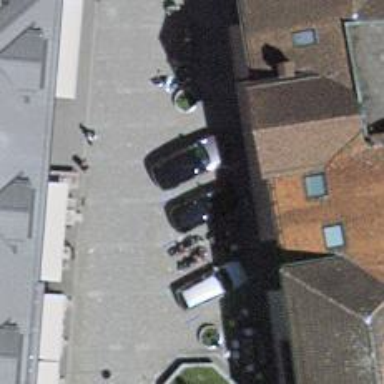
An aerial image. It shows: Parking area with sett surface.